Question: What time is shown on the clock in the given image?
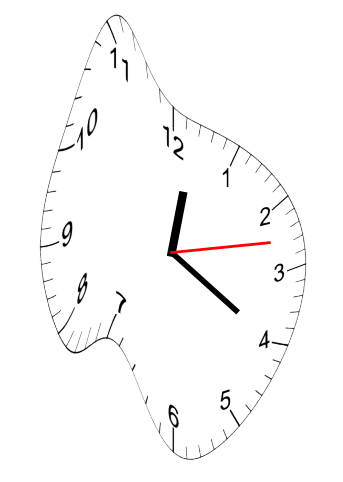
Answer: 12:20:13